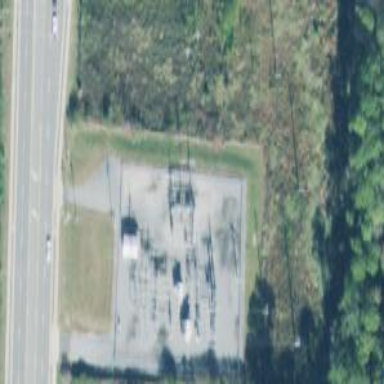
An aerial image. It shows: Distribution level power substation enclosed by fence.